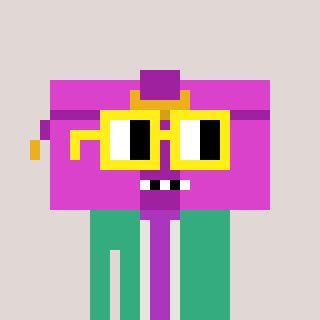
a pixel art character with square yellow glasses, a clutch-shaped head and a teal-colored body on a warm background